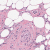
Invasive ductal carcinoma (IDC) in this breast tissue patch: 0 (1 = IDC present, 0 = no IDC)